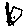
Label: tree